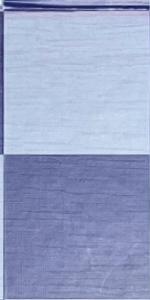
Label: Empty